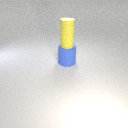
large blue rubber cylinder below small yellow rubber cylinder